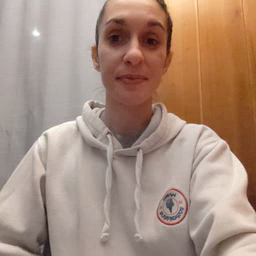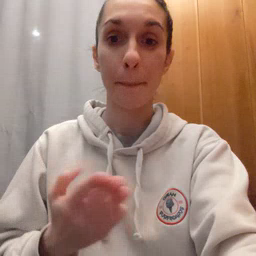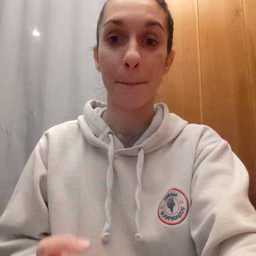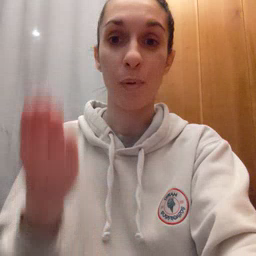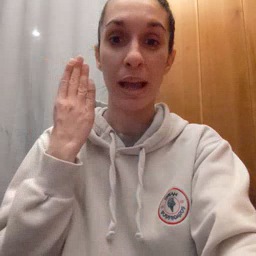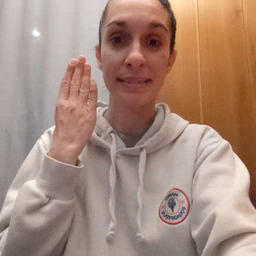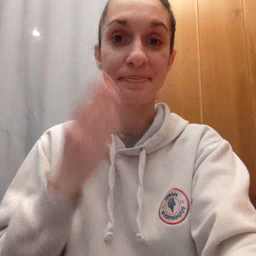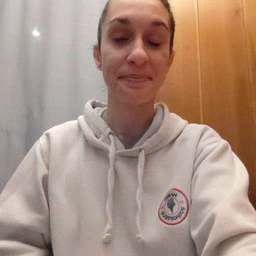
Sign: morning